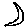
Label: moon